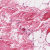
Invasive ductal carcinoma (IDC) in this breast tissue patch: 0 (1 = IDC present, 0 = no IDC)